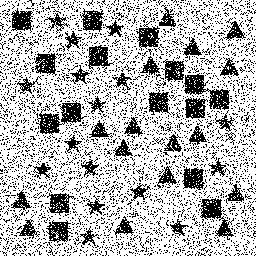
Squares: 16
Triangles: 16
Stars: 16
Total shapes: 48